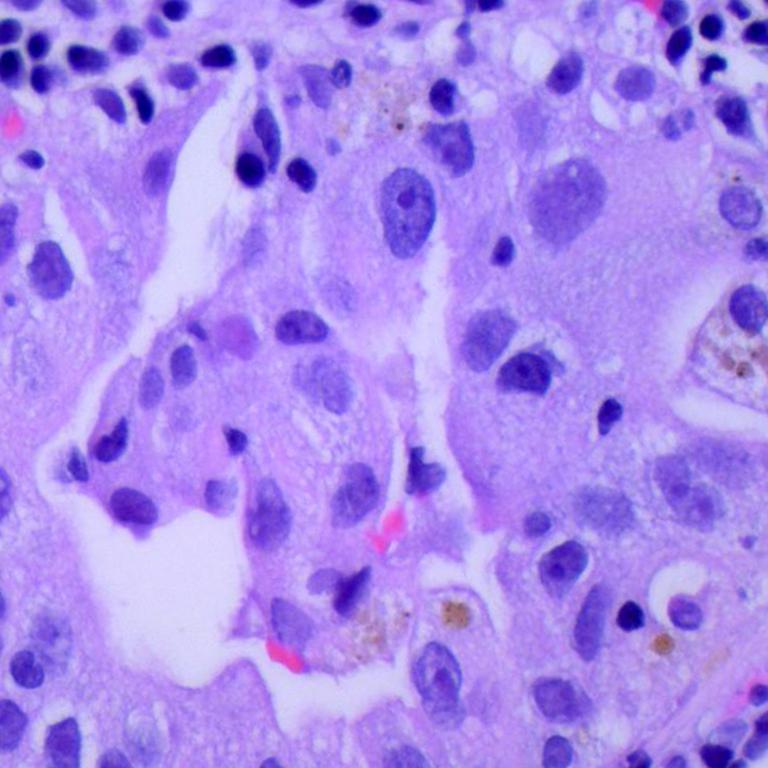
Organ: lung
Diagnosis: adenocarcinomas